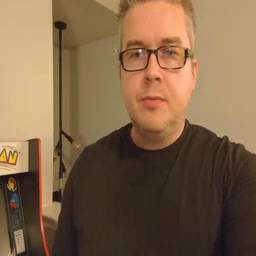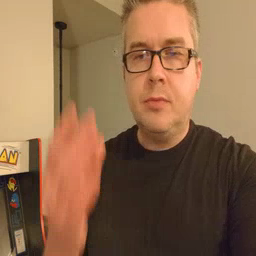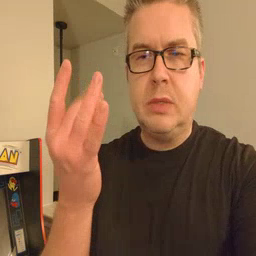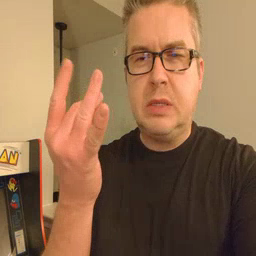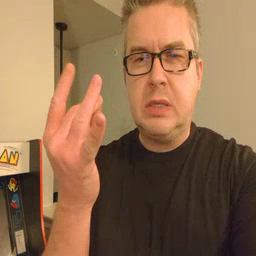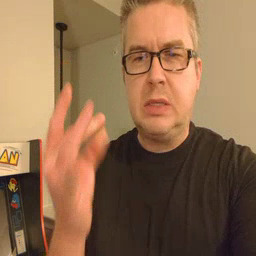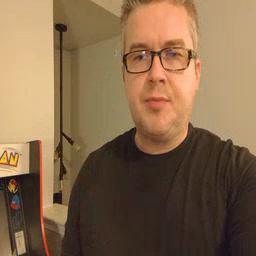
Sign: sticky